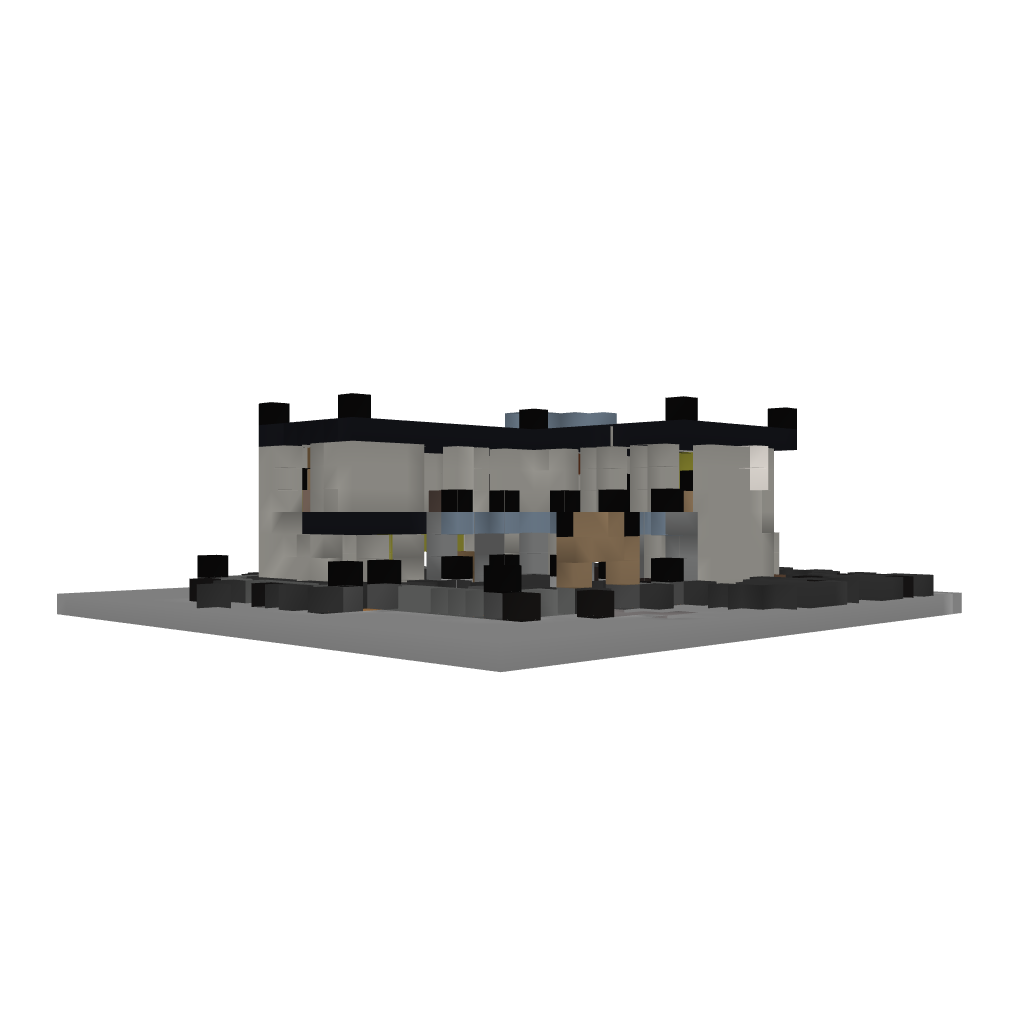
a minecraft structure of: Modern House #2 by iEdgy